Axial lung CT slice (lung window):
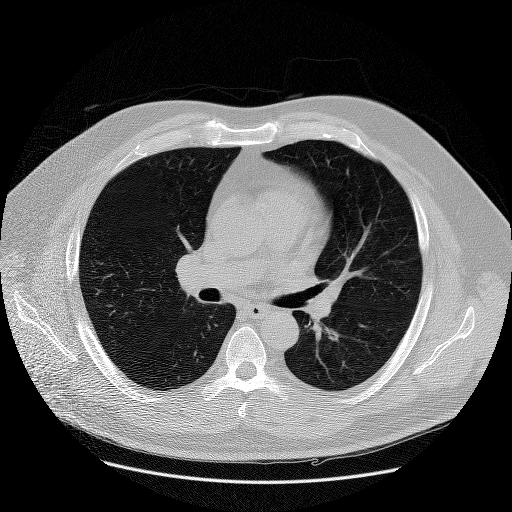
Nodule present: no